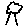
Label: tree